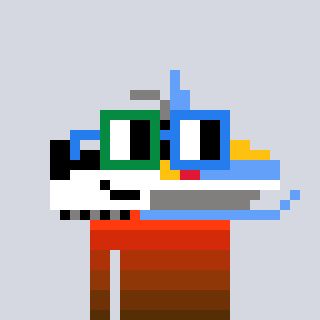
a pixel art character with square green and blue glasses, a snowmobile-shaped head and a blue-colored body on a cool background